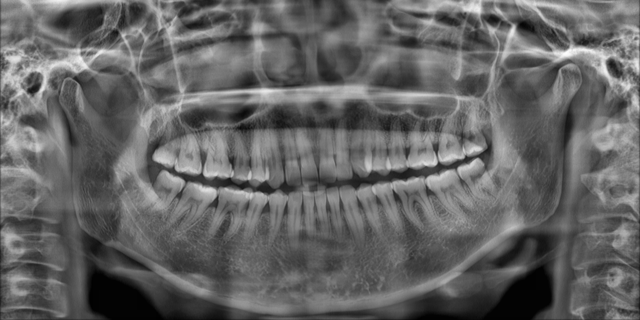
adult